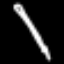
Label: pencil